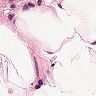
Metastatic tissue present: no